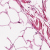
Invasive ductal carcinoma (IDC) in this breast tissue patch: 0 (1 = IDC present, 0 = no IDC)